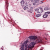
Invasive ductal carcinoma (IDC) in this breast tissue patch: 0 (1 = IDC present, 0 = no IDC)